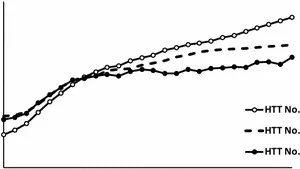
Body core temperature values of candidate 'A' that were measured during four HTTs. First test: - -; Second test: - -; Third test: - -; data are presented at a sampling rate of 1-5 min.
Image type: chart (chart)